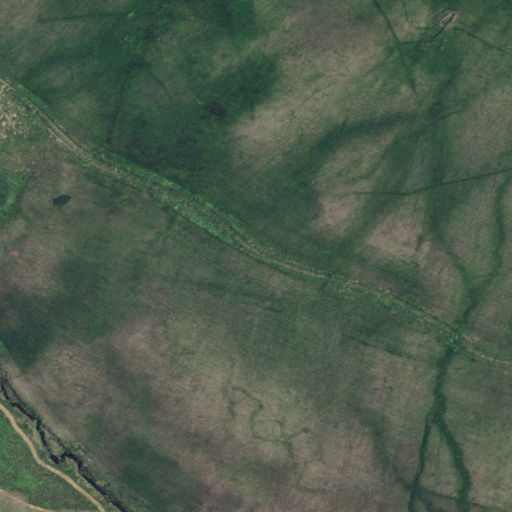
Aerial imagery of valley in Idaho named Round Valley containing shrub, grassland, and herbaceous wetlands